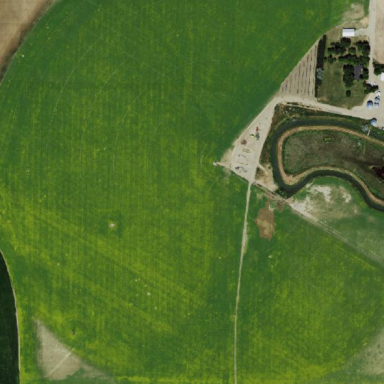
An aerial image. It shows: Farmland with pivot irrigation system.